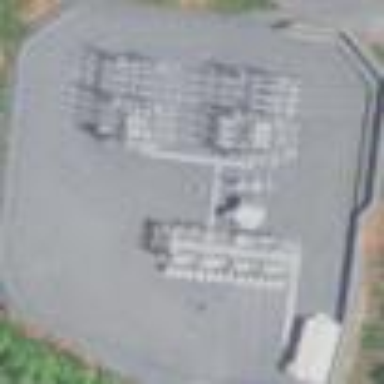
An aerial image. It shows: Outdoor distribution-level power substation enclosed by fence.